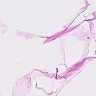
Metastatic tissue present: no